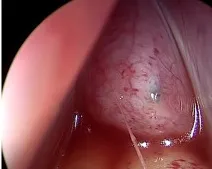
Operative images. Illustration showed the needle (marked in red color) migrating into the pelvic region during a digital rectal examination (B).
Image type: endoscopy (gi_endoscopy)